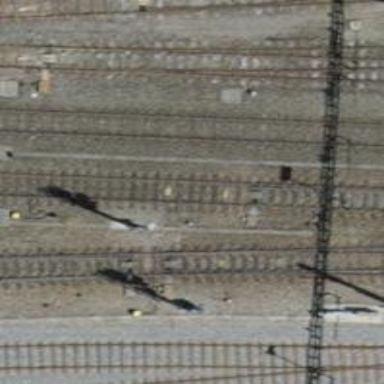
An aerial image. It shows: Railway switch.